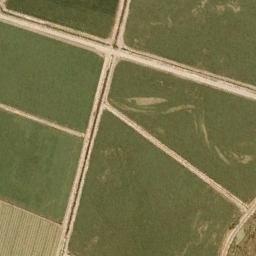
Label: rectangular_farmland